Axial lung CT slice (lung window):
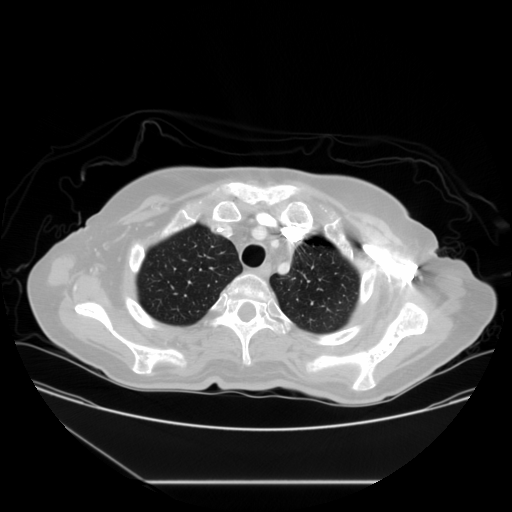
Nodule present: no